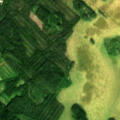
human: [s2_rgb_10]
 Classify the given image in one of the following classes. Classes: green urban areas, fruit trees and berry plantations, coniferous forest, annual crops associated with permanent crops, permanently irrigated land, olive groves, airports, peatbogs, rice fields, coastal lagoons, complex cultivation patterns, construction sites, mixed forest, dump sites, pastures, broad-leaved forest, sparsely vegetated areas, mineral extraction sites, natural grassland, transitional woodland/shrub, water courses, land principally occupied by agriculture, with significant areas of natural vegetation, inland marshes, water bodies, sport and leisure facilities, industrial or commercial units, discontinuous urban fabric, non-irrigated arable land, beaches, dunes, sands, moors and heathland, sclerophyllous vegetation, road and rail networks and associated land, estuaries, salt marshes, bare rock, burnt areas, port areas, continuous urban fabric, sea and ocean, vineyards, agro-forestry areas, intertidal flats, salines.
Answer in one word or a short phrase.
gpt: coniferous forest, mixed forest, transitional woodland/shrub, peatbogs